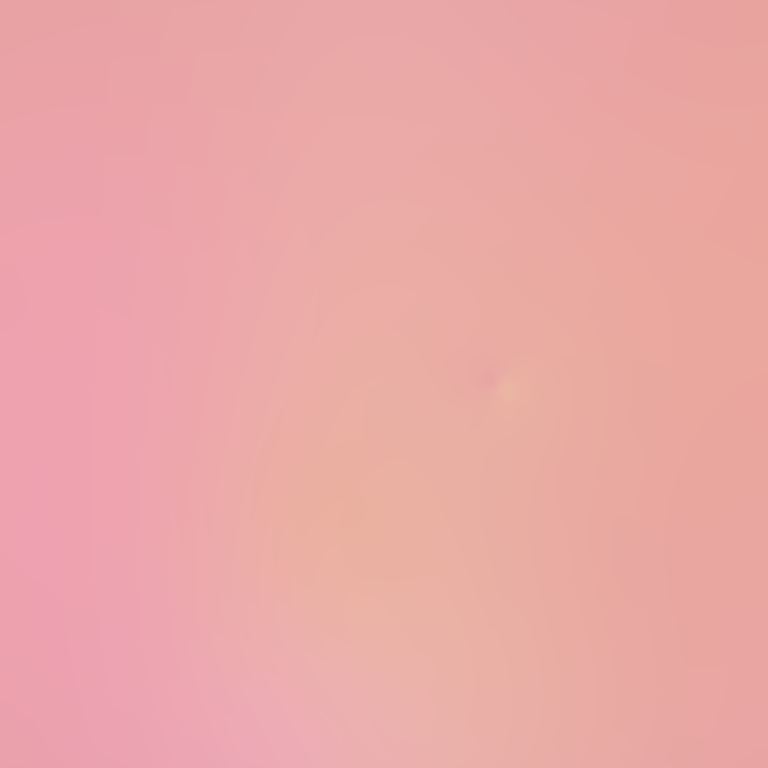
Abstract light effect, smooth gradient from soft pink to warm peach, serene atmosphere, diffuse light, no room, no furniture, no objects.